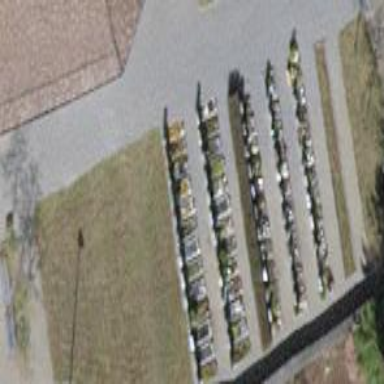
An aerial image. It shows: Cemetery.